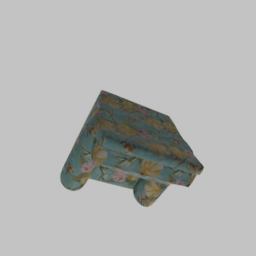
Label: furniture